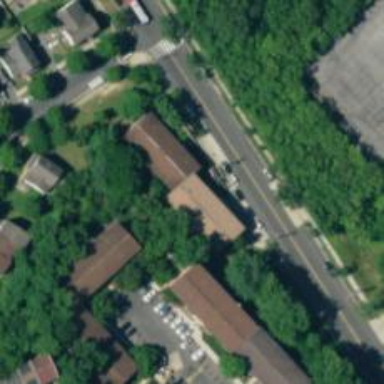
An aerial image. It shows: Kindergarten.